Question: I'm new to Python, and i'm trying to calculate Page Rank vector according to this equation in Python:

Where is Page-rank vector after k-Th iteration, is the Google matrix, is Hyperlink matrix, is a dangling node vector, = 0.85 and is vector of ones.
The calculation with takes a lot of time, while using the Hyperlink matrix , which is sparse matrix, should take significantly less time.
Here's my code:
'''
for i in range(1, k_steps+1):
for j in range(0, len(dictionary_urls)):
for k in range(0, len(dictionary_urls)):
if matrix_H[k][j] != 0:
matrix_pi_k[i][j] += matrix_pi_k[i-1][k] * float(matrix_H[k][j])
alpha_pi_k_a += matrix_pi_k[i-1][k]*float(vector_a[k])
alpha_pi_k_a = alpha_pi_k_a * float(alpha)
alpha_pi_k_a = alpha_pi_k_a + float((1- alpha))
alpha_pi_k_a = alpha_pi_k_a / float(len(dictionary_urls))
matrix_pi_k[i][j] = matrix_pi_k[i][j] * float(alpha)
matrix_pi_k[i][j] = matrix_pi_k[i][j] + float(alpha_pi_k_a)
alpha_pi_k_a = 0
'''
k_steps is the number of iteration needed.
dictionary_links contains all the URLs.
After code execution, matrix_pi_k should have all the Pi vector's
I calculated all the variables that needed. I got a run time using matrix is almost equal to run time using matrix, although, in theory it should be different.
Why? And what should I change to reduce the run time?
Thank you.
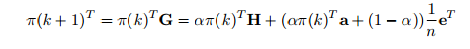
Answer: The problem is that you're multiplying a sparse matrix by a dense vector using the same-old dense matrix-vector multiplication algorithm. You won't see any speedups that way.
Suppose you have an 'nxn' matrix 'A' (dense or sparse) and an 'n'-vector 'x'. To compute 'y = Ax', we can write:
'''
y = [0]*n
for i in range(n):
for j in range(n):
y[i] += A[i,j]*x[j]
'''
This works whether the matrix 'A' is dense or sparse. Suppose, though, that 'A' is sparse. We still loop over columns of 'A' to compute a single entry of 'y', even though most of the entries will be zero. So the outer loop goes through 'n' iterations, and the inner loop also goes through 'n' iterations.
If we which entries of 'A' are nonzero, we can do much better. Suppose we have a list of all of the nonzero entries of row 'i', call it 'nonzero[i]'. Then we can replace the inner loop with iteration over this list:
'''
y = [0]*n
for i in range(n):
for j in nonzero[i]:
y[i] += A[i,j]*x[j]
'''
So while our outer loop does 'n' iterations, the inner loop only does as many iterations as there are nonzero entries.
This is where the speedup comes with sparse matrix-vector multiplication.
# Use numpy!
But you have another problem: you're trying to do matrix multiplication with pure Python, which (due to type-checking, non-contiguous data structures, etc.) is . The solution is to use <URL>, as they implement fast sparse matrix-vector multiplication for you.
# Experiment
We can show all of this with a quick experiment. First we'll generate a '10,000 x 10,000' dense matrix 'A':
'''
>>> import numpy as np
>>> n = 10000
>>> A = np.random.sample((n,n))
'''
Then we'll make a sparse matrix 'B' by thresholding 'A'. 'B' is the same size as 'A', but only 10% of its entries are nonzero:
'''
>>> B = np.where(A < .1, A, 0).astype(float)
'''
Now we'll make a dense vector to multiply 'A' and 'B' with:
'''
>>> x = np.random.sample(n)
>>> %timeit A.dot(x)
10 loops, best of 3: 46.7 ms per loop
>>> %timeit B.dot(x)
10 loops, best of 3: 43.7 ms per loop
'''
It takes the same amount of time to compute 'Ax' as it does to compute 'Bx', even though 'B' is "sparse". Of course, it isn't sparse: it's stored as a dense matrix with a lot of zero entries. Let's make it sparse:
'''
>>> sparse_B = scipy.sparse.csr_matrix(B)
>>> 100 loops, best of 3: 12 ms per loop
'''
There's our speedup! Now, just for fun, what if we store 'A' as a sparse matrix, even though it's really dense?
'''
>>> sparse_A = scipy.sparse.csr_matrix(A)
>>> %timeit sparse_A.dot(x)
10 loops, best of 3: 112 ms per loop
'''
Ouch! But this is to be expected, as storing 'A' as a sparse matrix will incur some overhead during the multiplication.